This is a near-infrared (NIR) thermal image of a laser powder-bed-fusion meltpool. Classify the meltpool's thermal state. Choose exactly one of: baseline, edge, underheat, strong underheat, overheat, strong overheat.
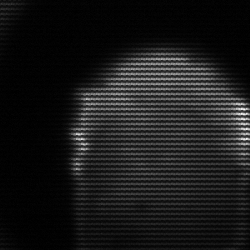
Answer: edge